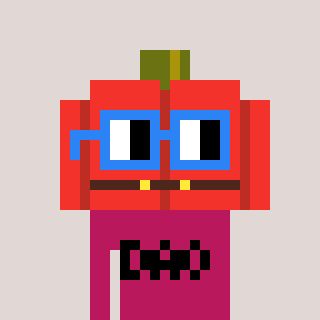
a pixel art character with square blue glasses, a pumpkin-shaped head and a darkpink-colored body on a warm background